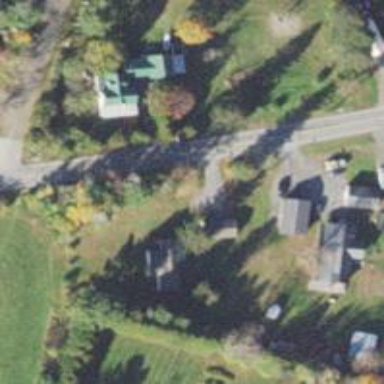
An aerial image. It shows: Driveway.